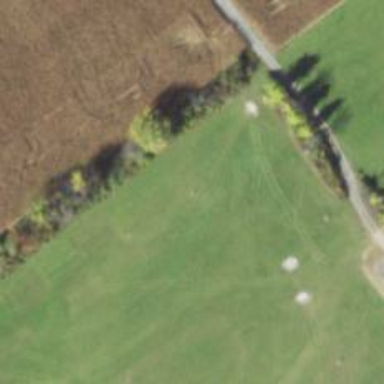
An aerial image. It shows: Disc golf basket.